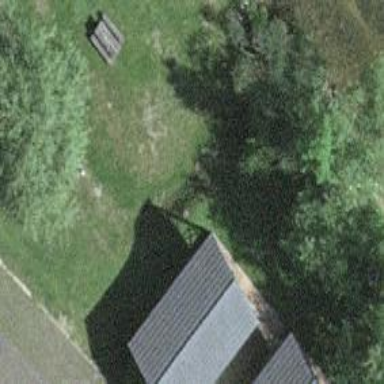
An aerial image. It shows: Cabin.